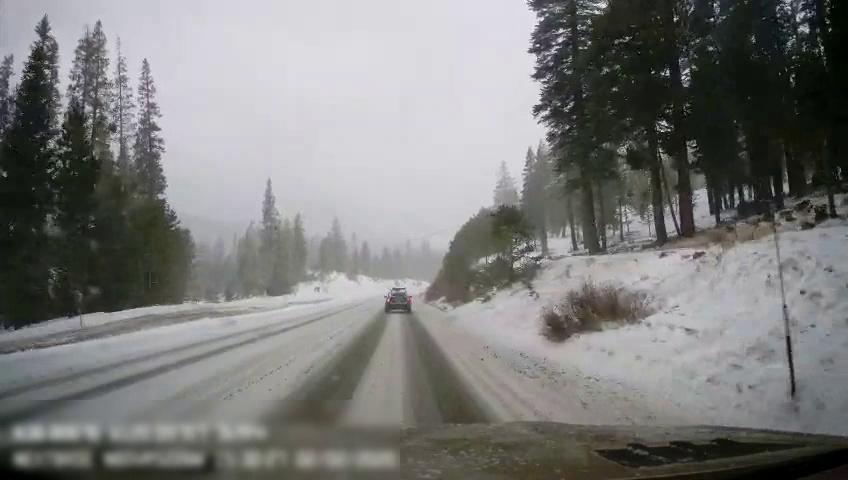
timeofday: Day
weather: Snowy
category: Drivable Space
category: Vehicles | SUV